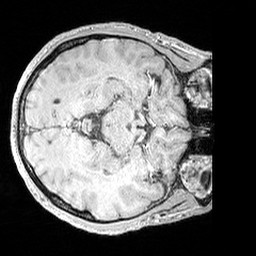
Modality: MP2RAGE
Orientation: axial
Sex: male
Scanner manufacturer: siemens
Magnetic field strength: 3 T
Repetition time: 5 s
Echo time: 0.00292 s